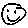
Label: smiley face